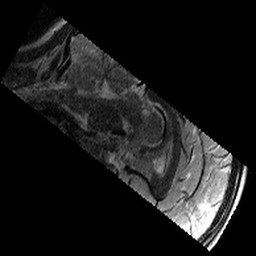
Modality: T2w
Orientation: sagittal
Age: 10
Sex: male
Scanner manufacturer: siemens
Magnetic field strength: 3 T
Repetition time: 9.23 s
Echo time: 0.067 s